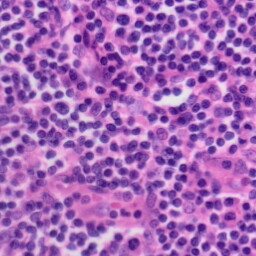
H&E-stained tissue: Tonsil